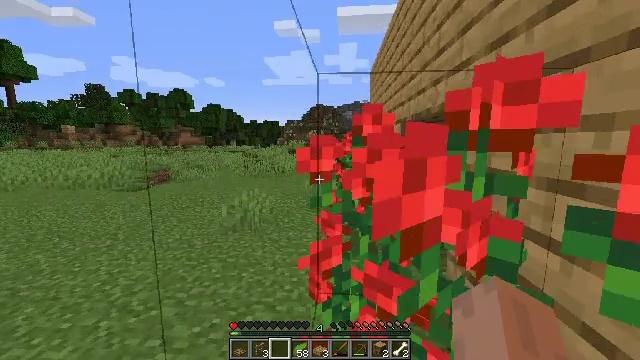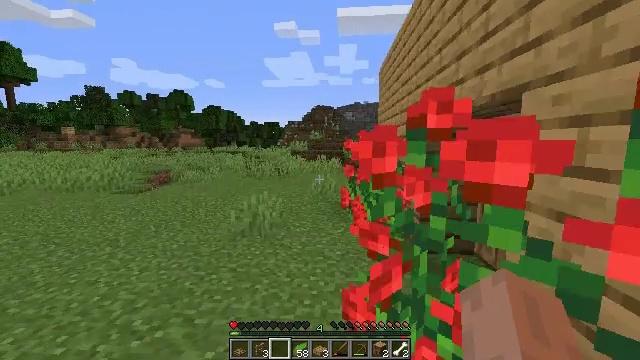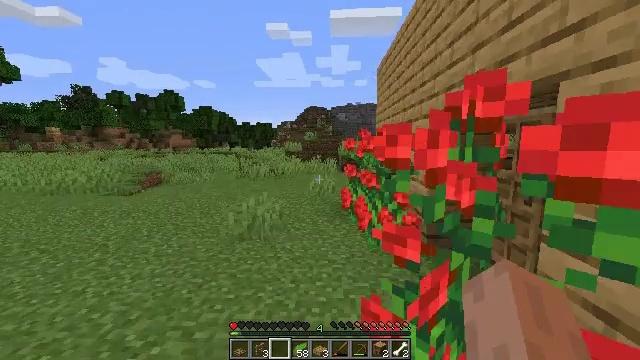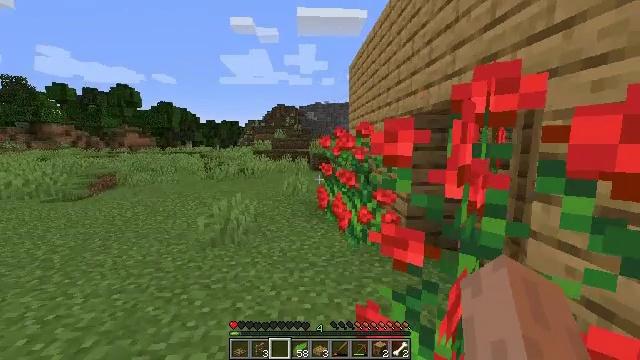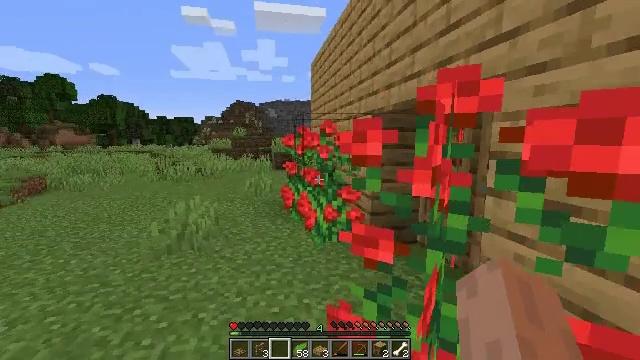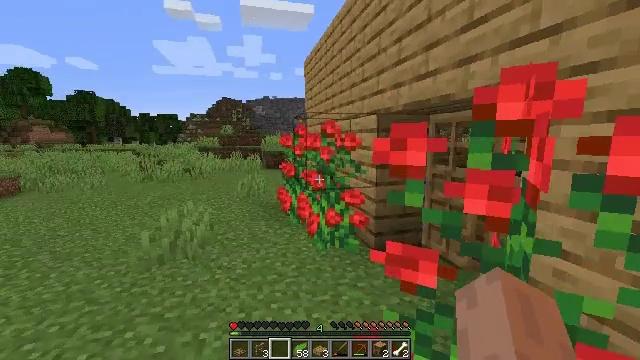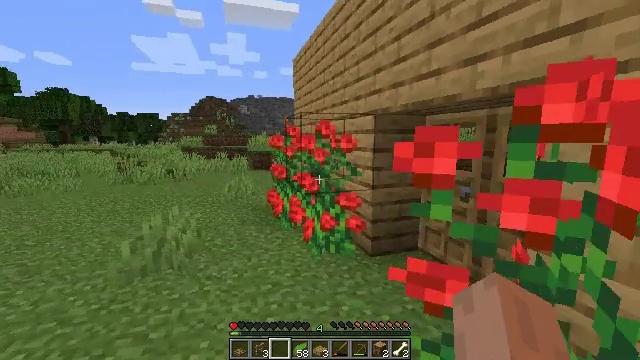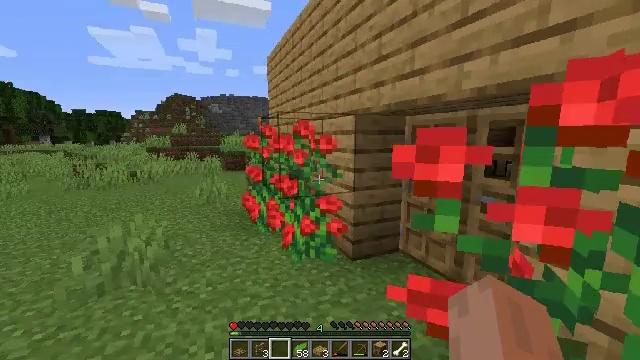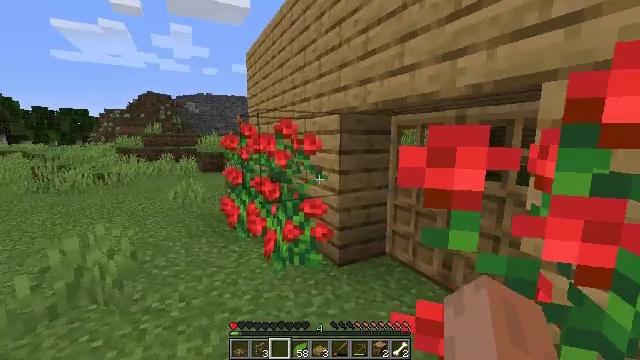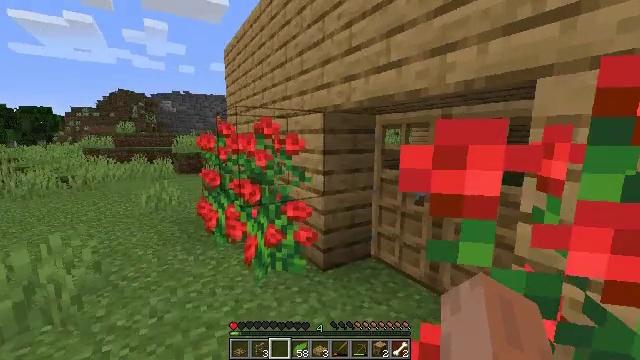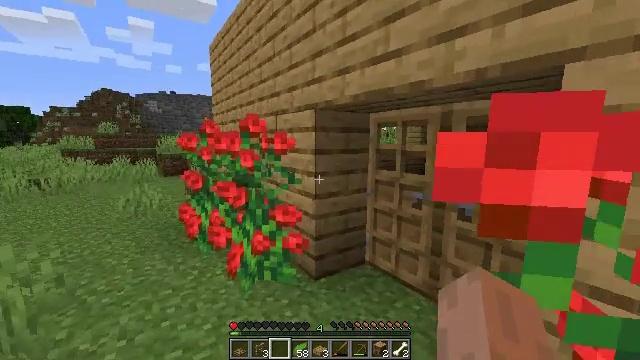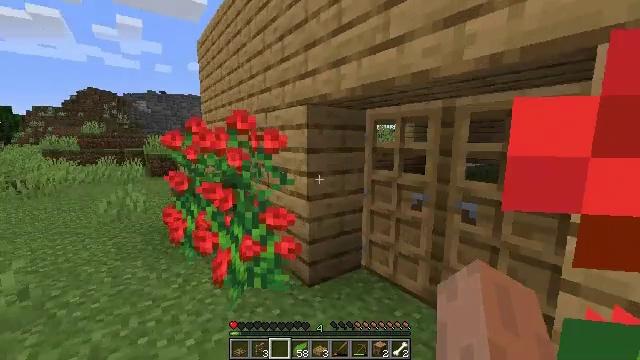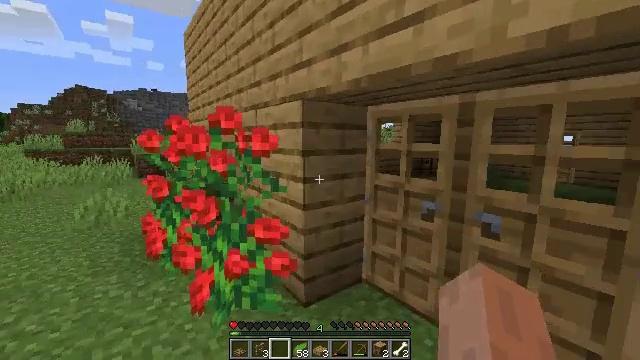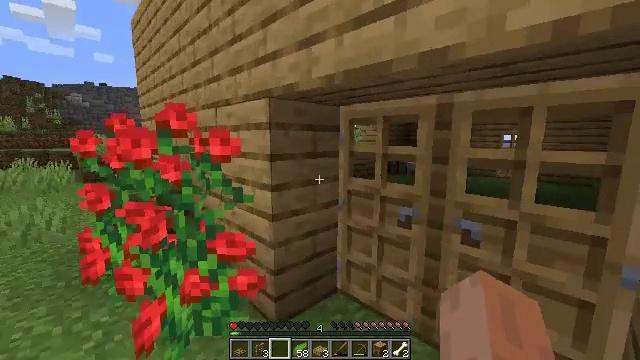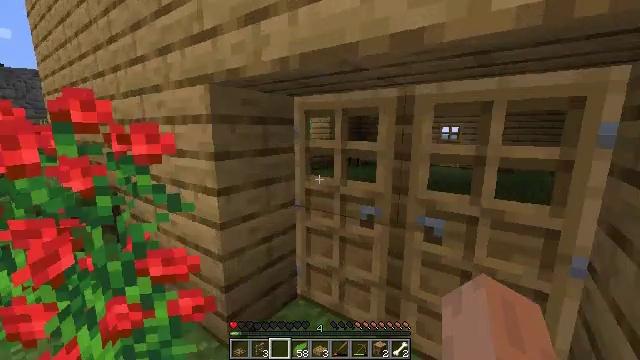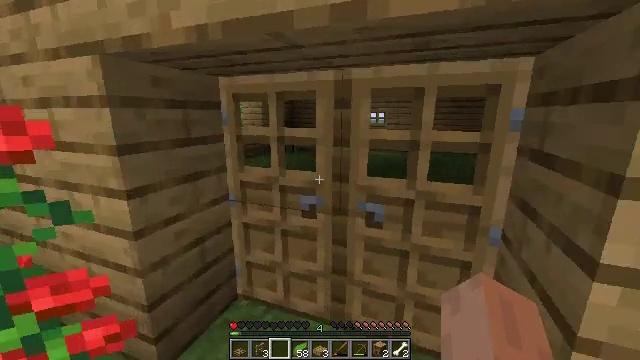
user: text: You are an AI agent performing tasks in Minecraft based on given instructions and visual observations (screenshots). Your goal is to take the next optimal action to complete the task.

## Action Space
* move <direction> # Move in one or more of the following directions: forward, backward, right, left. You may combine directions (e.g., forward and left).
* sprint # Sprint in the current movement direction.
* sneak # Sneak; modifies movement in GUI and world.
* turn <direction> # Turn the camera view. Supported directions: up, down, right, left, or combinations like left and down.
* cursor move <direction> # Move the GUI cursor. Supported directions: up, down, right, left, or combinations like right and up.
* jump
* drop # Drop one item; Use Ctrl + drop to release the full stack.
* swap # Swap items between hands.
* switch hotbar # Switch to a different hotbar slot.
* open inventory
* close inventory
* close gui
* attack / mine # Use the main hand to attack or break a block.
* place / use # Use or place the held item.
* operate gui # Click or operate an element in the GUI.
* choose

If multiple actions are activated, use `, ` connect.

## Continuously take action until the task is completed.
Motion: motion action
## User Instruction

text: Attack the oak planks to recycle it.
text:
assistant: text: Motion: move forward and move left
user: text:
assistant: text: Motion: move forward and move left, turn right
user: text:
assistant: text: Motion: move forward and move left, turn right
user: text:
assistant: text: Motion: move forward and move left, turn right
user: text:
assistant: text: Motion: move forward and move left, turn right
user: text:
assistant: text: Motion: move forward, turn right
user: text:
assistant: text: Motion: move forward, turn right
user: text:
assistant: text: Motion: move forward, turn right
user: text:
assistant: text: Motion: move forward, turn right
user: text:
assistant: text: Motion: move forward, turn right
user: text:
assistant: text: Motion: move forward, turn right
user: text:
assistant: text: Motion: move forward, turn right
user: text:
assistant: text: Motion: move forward, turn right
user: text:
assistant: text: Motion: move forward, turn right and down
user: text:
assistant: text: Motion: move forward, turn right and down
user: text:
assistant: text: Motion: move forward, turn right and down
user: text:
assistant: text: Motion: move forward, turn right and down
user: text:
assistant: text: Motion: move forward, use / place
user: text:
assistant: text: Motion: move forward, use / place
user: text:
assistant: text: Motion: move forward, use / place
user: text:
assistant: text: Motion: move forward
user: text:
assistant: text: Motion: move forward
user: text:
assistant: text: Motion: move forward, turn left
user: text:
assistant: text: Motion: move forward, turn left
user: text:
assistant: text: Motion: move forward, turn left and up
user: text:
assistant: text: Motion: move forward, turn left
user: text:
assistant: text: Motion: move forward, turn left
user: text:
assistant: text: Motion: move forward
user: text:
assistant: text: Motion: move forward, turn left
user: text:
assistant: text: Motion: move forward, turn left